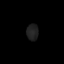
Tissue: lung
Cell type: Endothelial cells
Senescence score: 0.5984
Nuclear area (px): 192
Mean DAPI intensity: 31.771